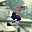
Label: 5